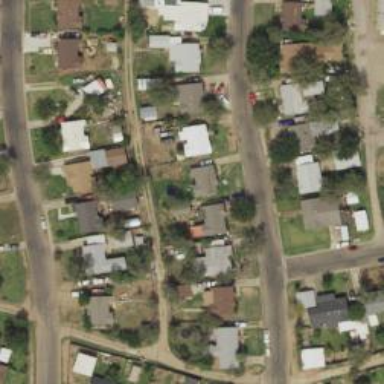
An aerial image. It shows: Alley classified as service road.